Question: I'm trying to create a NSTextField with a button on its right side (similar to a NSSearchView), but I can't figure out how to have the NSTextField's text scroll without going under the NSButton.
Here is my code thus far:
'''
rightButton = [[NSButton alloc] initWithFrame:rect];
[rightButton setTarget:self];
[[rightButton cell] setHighlightsBy:NSNullCellType];
[rightButton setImage:[NSImage imageNamed:@"rightButton"]];
[rightButton setAction:@selector(action:)];
[rightButton setBordered:NO];
'''
Any thoughts?
EDIT: Here is a screenshot of the problem.

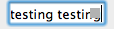
Answer: I think <URL> is what you're looking for. Basically what you're doing is adjusting the frame to compensate for the button you put inside the field.